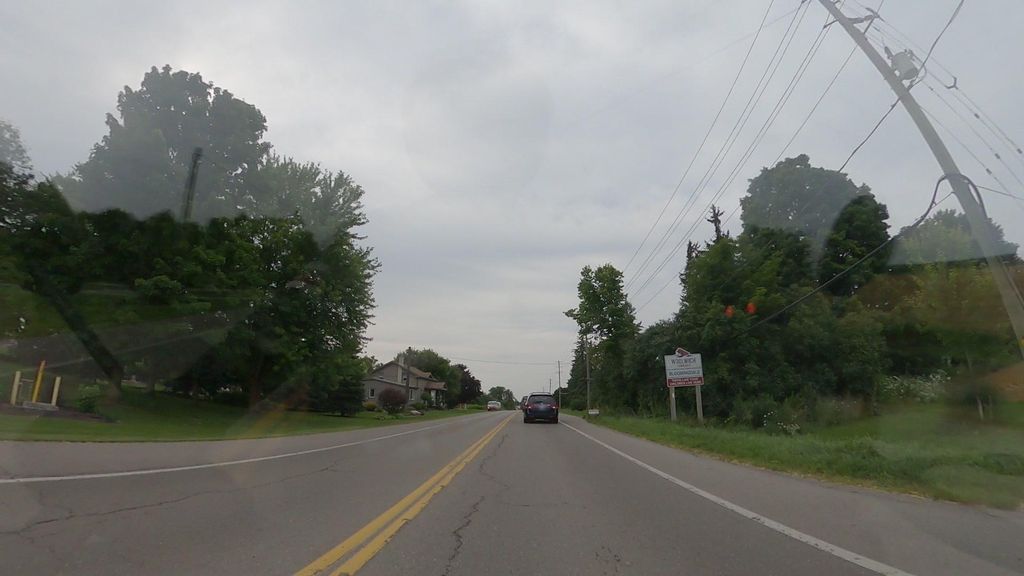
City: kitchener-waterloo